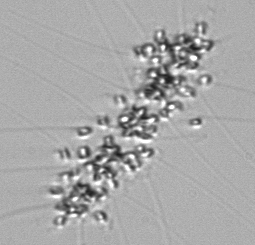
Label: Chaetoceros_didymus_TAG_external_flagellate